Group 1:
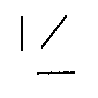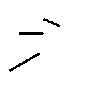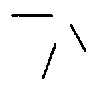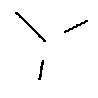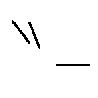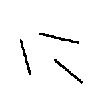
Group 2:
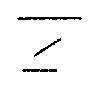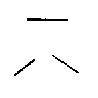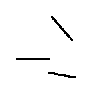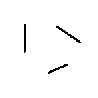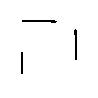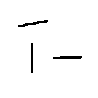
Rule separating the two groups: Extensions of segments cross at one point vs. extensions of segments do not cross at one point.
Concepts: all, imagined_entity, imagined_line_or_curve, imagined_point, lines_coincide
Author: Mikhail M. Bongard
Reference: M. M. Bongard, Pattern Recognition, Spartan Books, 1970, p. 239.